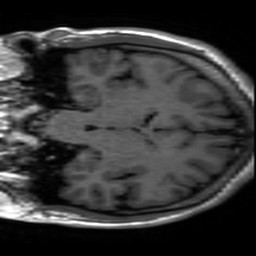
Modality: inplaneT1
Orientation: coronal
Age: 18
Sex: male
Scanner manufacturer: ge
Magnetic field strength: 3 T
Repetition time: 2.499 s
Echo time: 0.02513 s